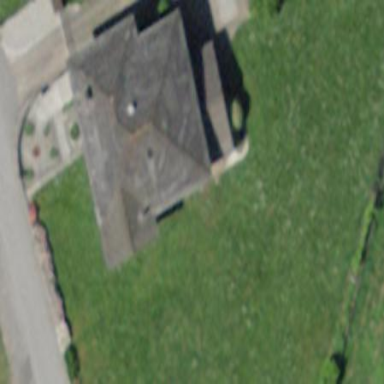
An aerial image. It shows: Simple house.